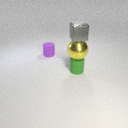
small green rubber cylinder below large yellow metal sphere